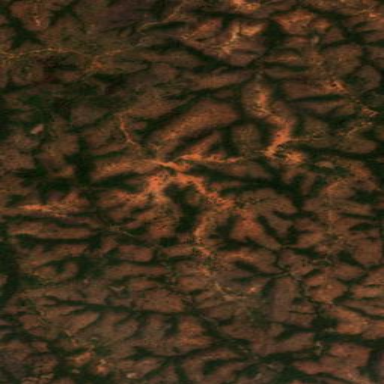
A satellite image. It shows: Forest area.